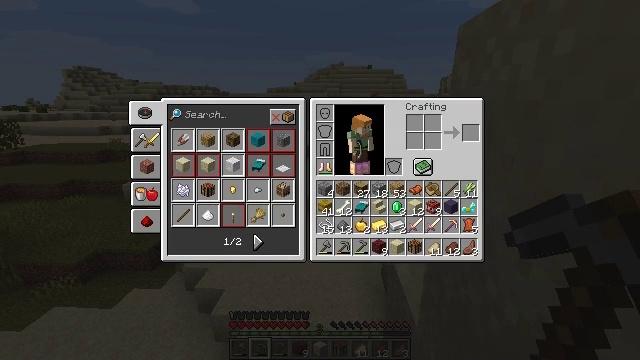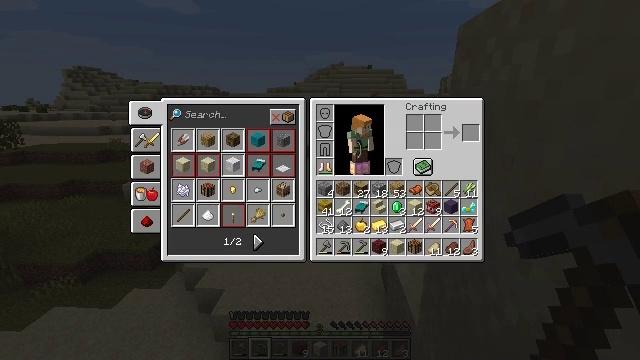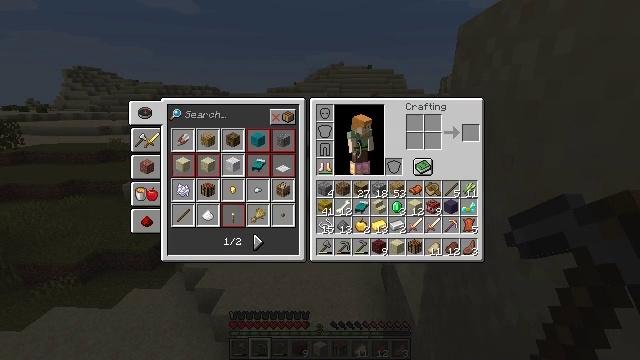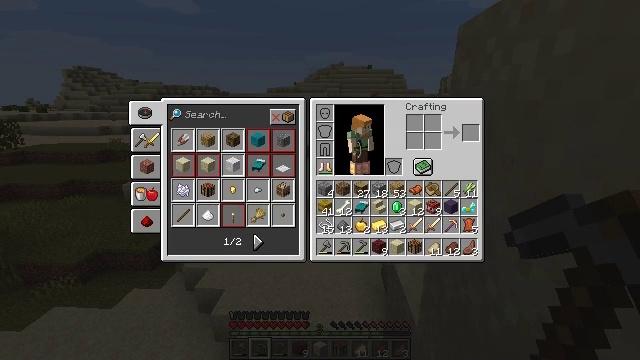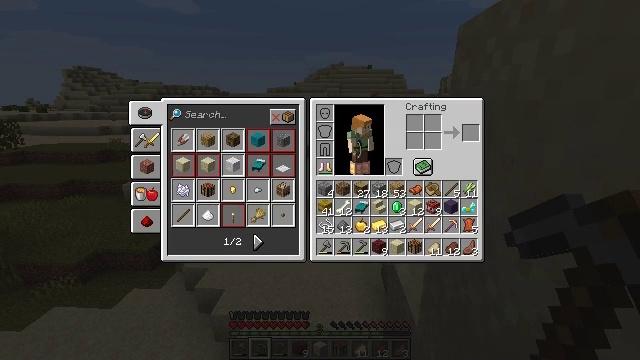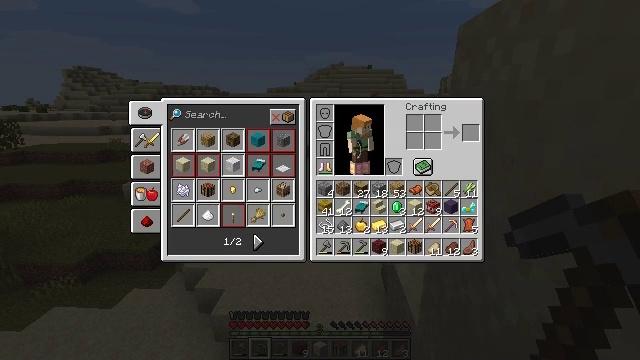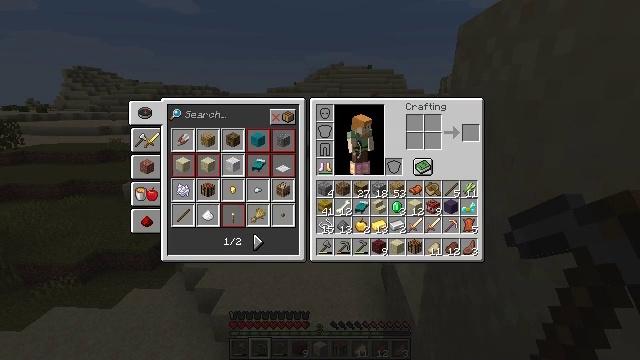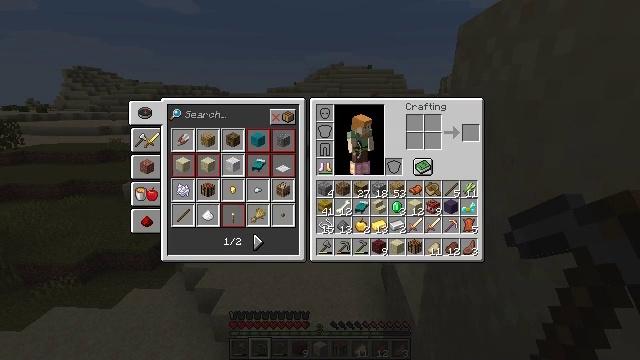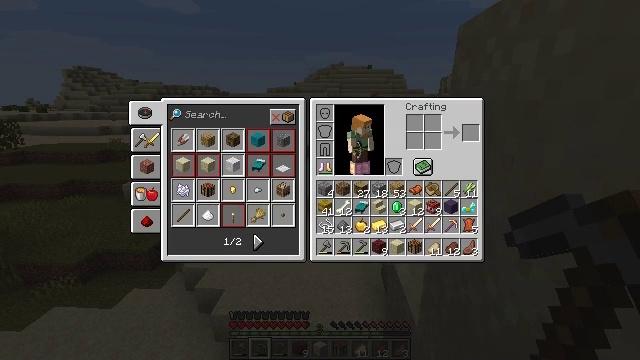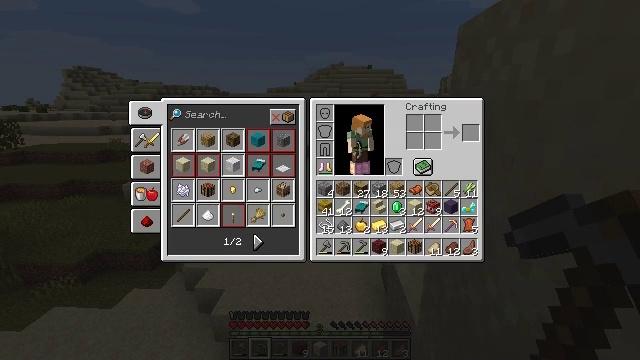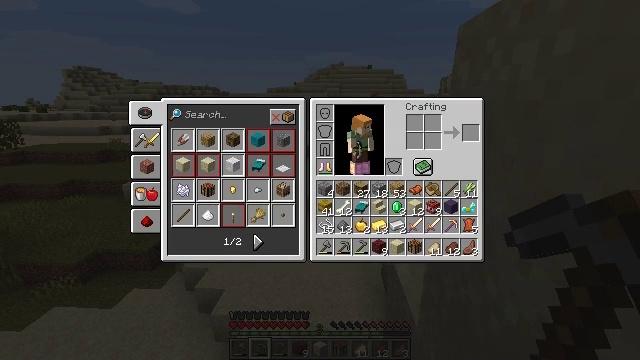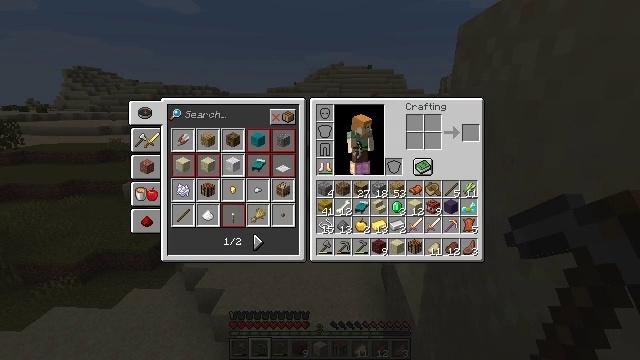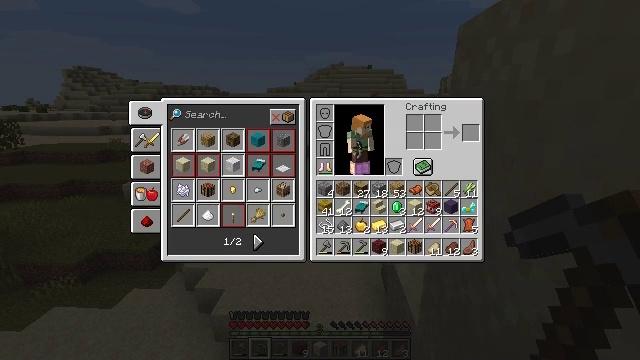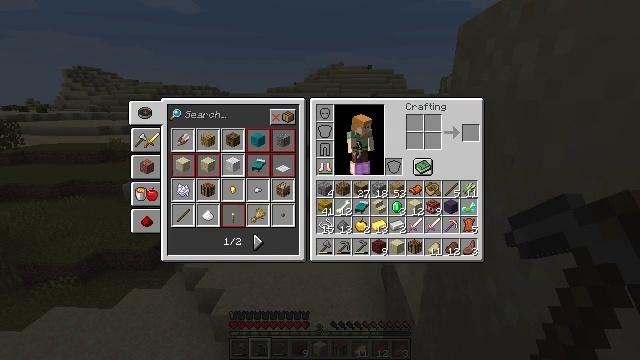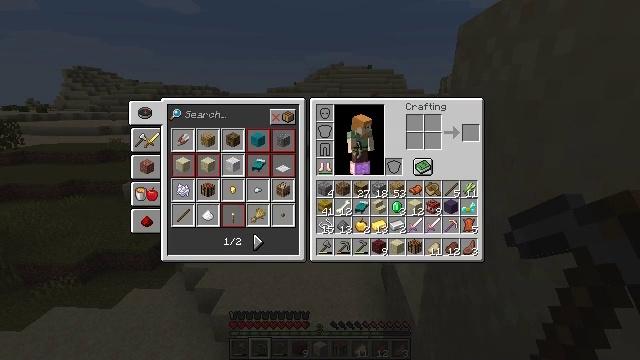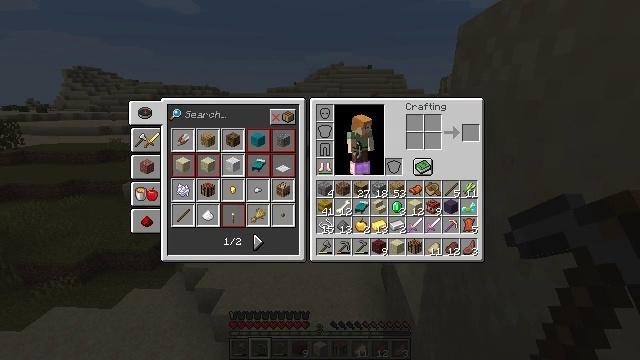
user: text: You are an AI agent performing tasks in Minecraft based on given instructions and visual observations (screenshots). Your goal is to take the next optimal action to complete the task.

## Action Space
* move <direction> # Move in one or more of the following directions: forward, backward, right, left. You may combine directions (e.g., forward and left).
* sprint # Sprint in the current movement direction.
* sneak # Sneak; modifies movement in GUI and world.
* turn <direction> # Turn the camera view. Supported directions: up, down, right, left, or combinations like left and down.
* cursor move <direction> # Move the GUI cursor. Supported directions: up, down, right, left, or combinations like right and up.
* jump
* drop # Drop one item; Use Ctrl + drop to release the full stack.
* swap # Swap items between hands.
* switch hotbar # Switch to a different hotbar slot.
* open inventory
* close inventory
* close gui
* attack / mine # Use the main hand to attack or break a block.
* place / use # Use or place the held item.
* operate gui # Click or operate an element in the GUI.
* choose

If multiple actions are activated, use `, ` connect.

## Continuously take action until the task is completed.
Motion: motion action
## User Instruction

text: Remove a cut sandstone from the inventory.
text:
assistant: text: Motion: no_op
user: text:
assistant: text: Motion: no_op
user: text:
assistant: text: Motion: no_op
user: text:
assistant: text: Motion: no_op
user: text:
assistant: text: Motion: no_op
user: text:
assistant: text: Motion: no_op
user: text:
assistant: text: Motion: cursor move left
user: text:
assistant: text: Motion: cursor move left
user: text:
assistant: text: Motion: no_op
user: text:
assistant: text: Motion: no_op
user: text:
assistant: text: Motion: no_op
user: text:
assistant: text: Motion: no_op
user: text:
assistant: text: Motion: no_op
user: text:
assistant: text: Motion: cursor move left
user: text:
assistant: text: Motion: cursor move left and down
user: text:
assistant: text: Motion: cursor move left and down
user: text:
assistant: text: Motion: cursor move left
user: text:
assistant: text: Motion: cursor move left
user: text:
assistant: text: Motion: no_op
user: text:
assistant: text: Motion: no_op
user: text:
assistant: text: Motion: no_op
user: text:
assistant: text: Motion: no_op
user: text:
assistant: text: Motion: no_op
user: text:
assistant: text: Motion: cursor move right
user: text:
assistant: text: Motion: cursor move right and down
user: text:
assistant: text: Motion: cursor move right
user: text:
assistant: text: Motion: cursor move right
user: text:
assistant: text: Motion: no_op
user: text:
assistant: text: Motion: no_op
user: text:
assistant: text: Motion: no_op